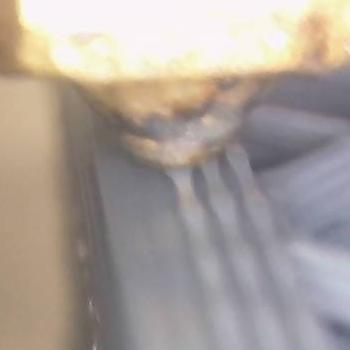
Flow rate: 49%